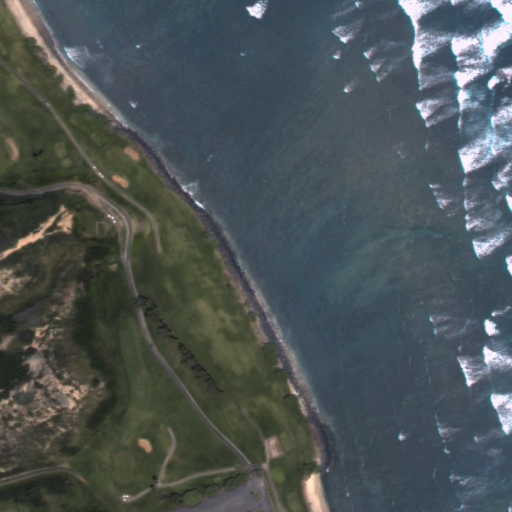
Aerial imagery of beach in Hawaii named Kalua containing only unknown